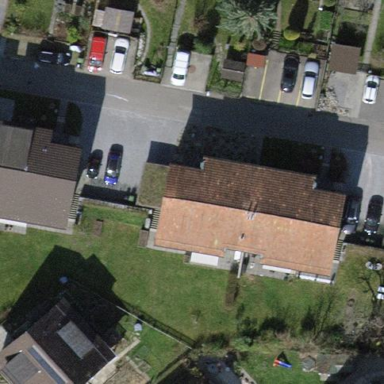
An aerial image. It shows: Semi-detached house.